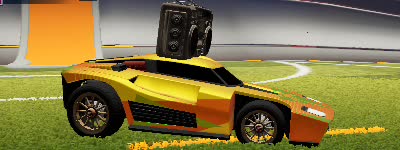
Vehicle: breakout